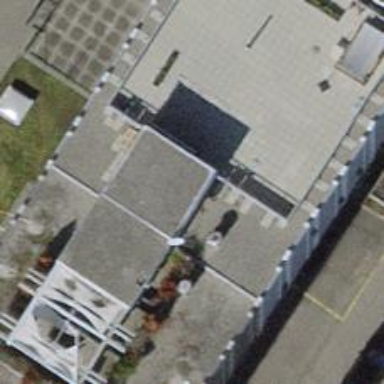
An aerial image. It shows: Kindergarten.